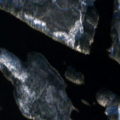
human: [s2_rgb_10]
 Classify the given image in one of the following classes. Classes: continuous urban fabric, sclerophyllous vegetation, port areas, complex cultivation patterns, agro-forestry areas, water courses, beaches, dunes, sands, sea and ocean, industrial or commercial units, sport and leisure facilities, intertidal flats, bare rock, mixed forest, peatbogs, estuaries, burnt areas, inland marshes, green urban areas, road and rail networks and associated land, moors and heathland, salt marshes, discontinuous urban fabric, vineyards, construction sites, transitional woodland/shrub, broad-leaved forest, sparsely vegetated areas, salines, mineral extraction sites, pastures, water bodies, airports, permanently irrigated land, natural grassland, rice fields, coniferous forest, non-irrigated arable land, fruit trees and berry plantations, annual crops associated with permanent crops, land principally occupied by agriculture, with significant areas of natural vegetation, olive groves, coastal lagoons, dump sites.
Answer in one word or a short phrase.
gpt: land principally occupied by agriculture, with significant areas of natural vegetation, mixed forest, water bodies